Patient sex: M
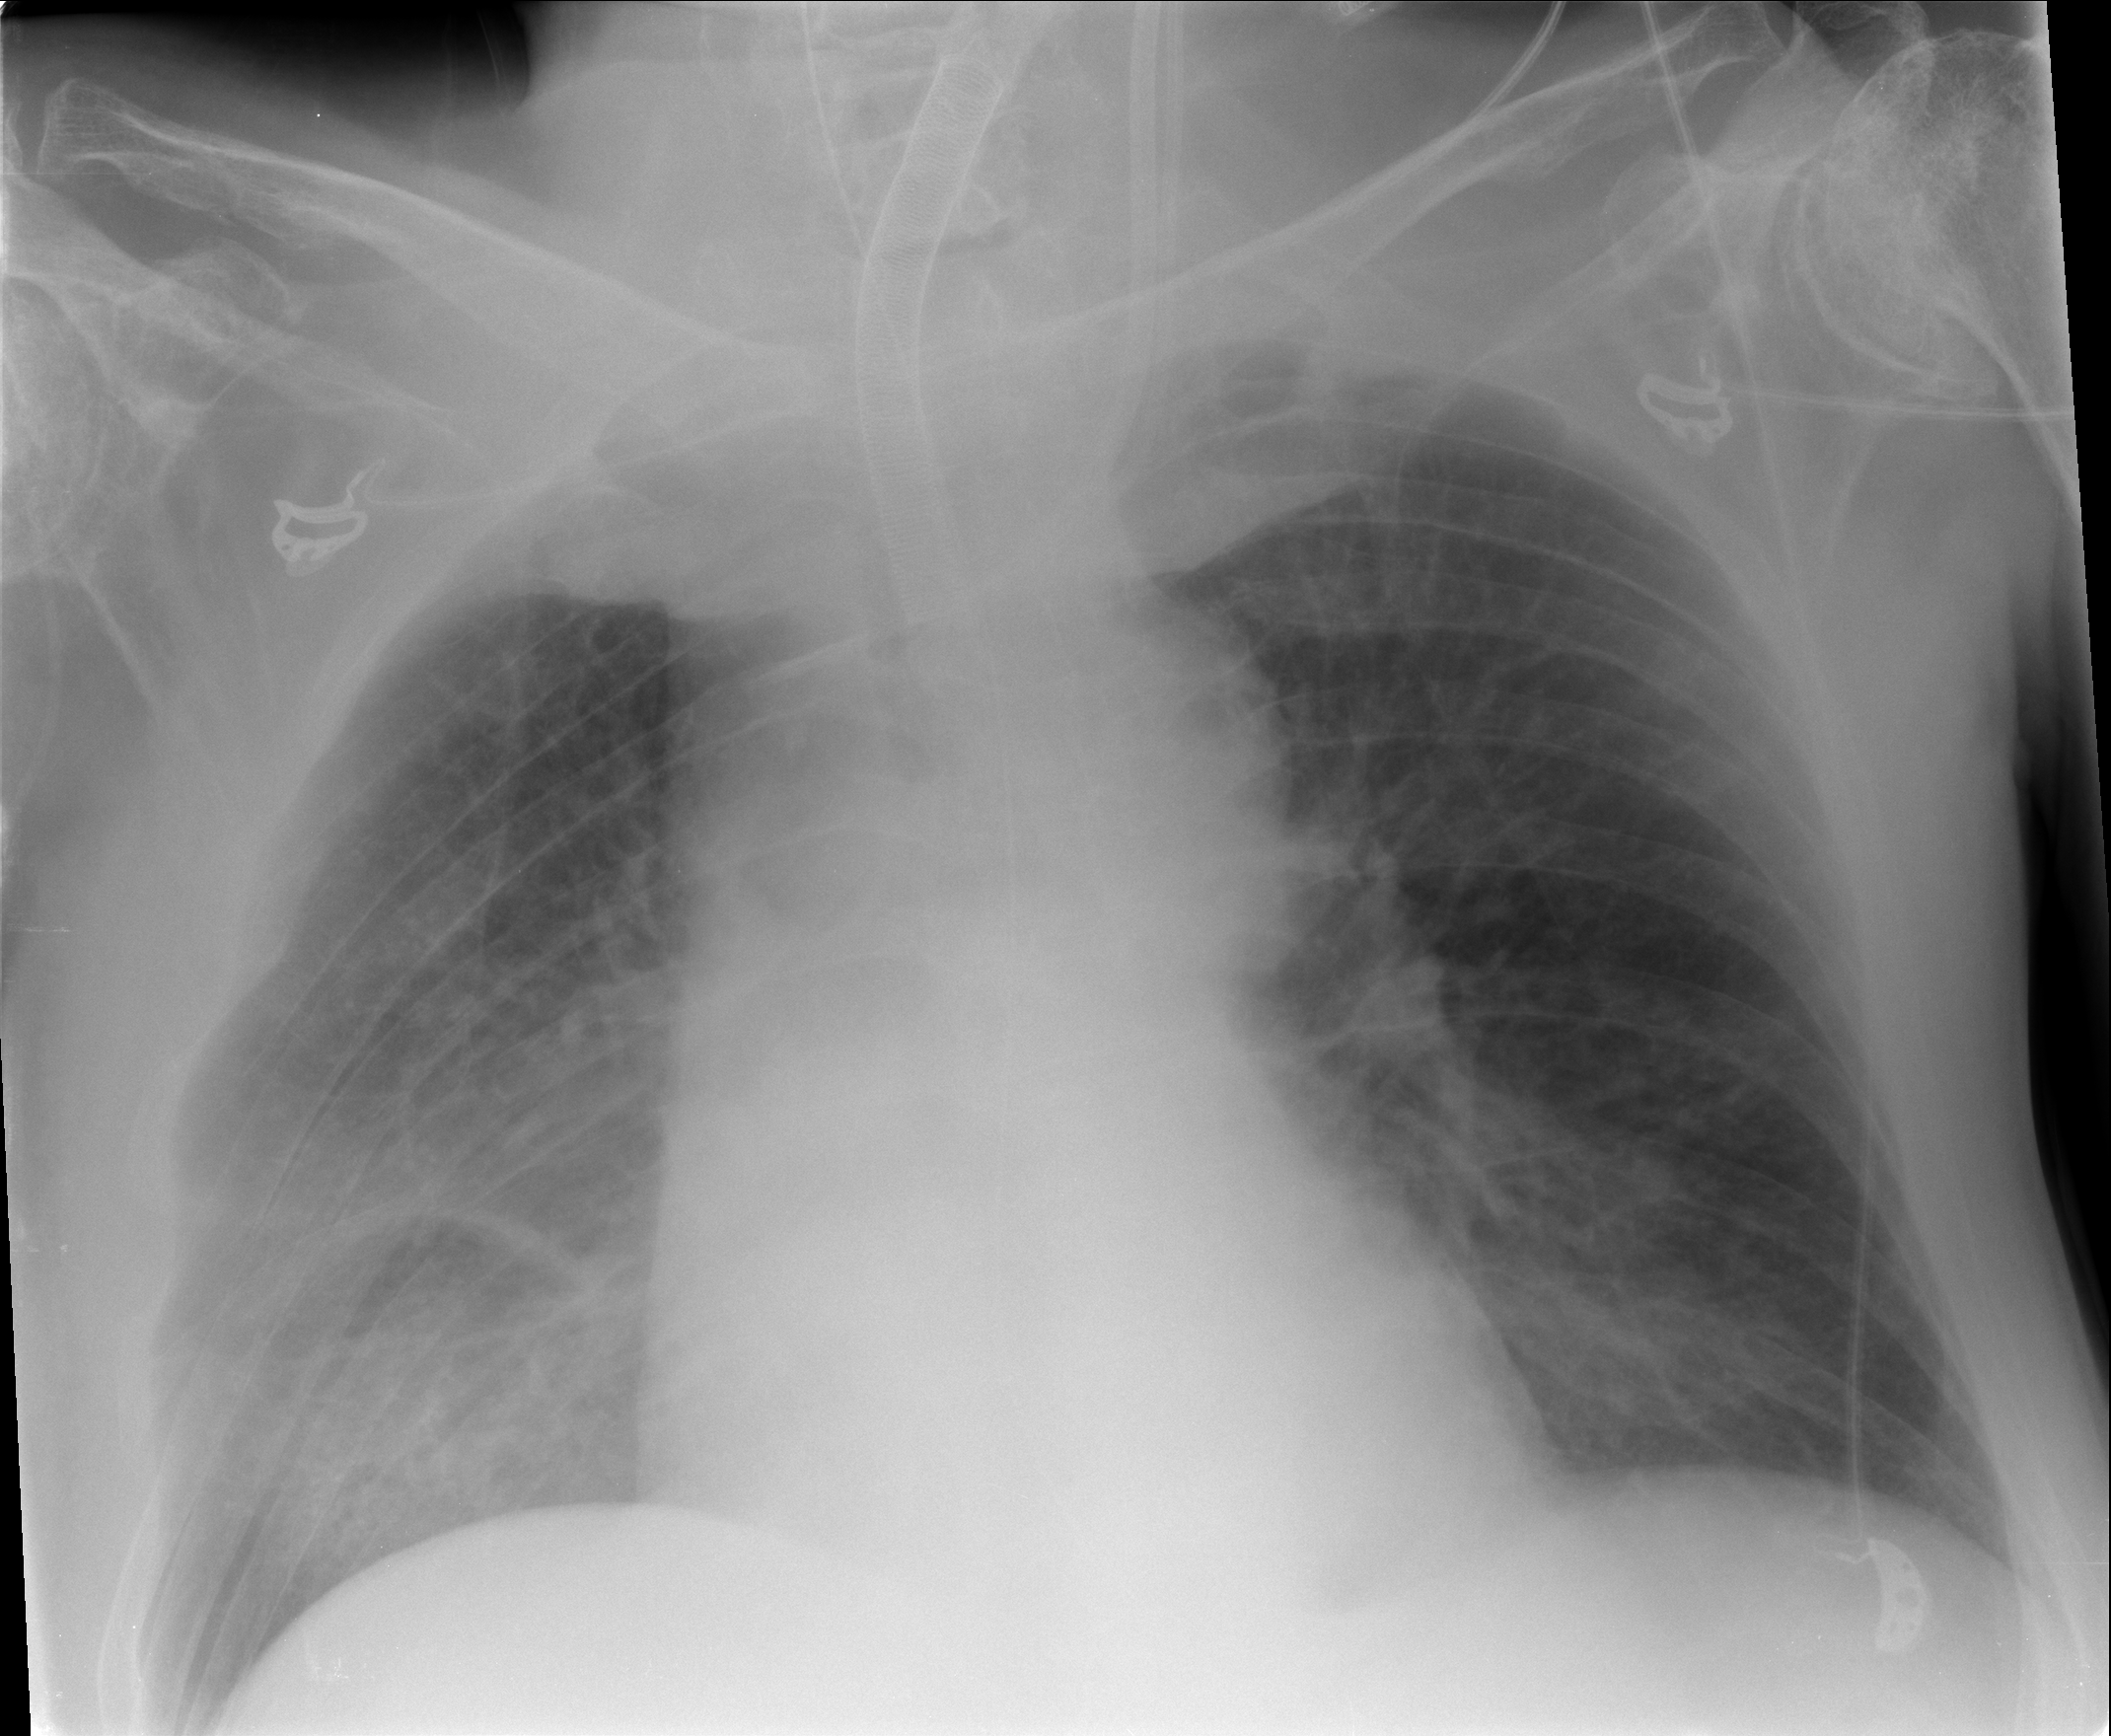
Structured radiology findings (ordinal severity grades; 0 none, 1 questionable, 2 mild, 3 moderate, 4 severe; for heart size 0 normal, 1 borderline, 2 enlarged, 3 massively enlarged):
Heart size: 0
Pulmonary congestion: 0
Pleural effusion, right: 2
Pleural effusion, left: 0
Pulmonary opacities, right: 0
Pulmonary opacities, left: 0
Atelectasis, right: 0
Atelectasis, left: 0